Question: I have a subclass of 'UITextField' which sets 'self.delegate = self'. The subclass is used to prevent special characters being entered into a 'UITextField'. At first it works fine, but after a few keys are pressed the CPU spikes to 100% and freezes the app. There is no crash log in Xcode because the app never actually crashes, it just stays frozen until I stop it. After some research, I have determined that the problem is setting the 'delegate' to 'self' - apparently I should make a separate 'delegate' for 'UITextField'? I have searched online but cannot find anything useful on how to do this.
My AcceptedCharacters subclass:
'''
AcceptedCharacters.h
#import <UIKit/UIKit.h>
@interface AcceptedCharacters : UITextField <UITextFieldDelegate>
@end
'''
And
'''
AcceptedCharacters.m
#import "AcceptedCharacters.h"
#define ACCEPTABLE_CHARACTERS @" ABCDEFGHIJKLMNOPQRSTUVWXYZabcdefghijklmnopqrstuvwxyz0123456789_."
@implementation AcceptedCharacters
- (void)awakeFromNib
{
[super awakeFromNib];
if (self) {
self.delegate = self;
}
}
- (BOOL)textField:(UITextField *)textField shouldChangeCharactersInRange:(NSRange)range replacementString:(NSString *)string {
//NSLog(@"AcceptedCharacters");
// Restrict special characters
NSCharacterSet *cs = [[NSCharacterSet characterSetWithCharactersInString:ACCEPTABLE_CHARACTERS] invertedSet];
NSString *filtered = [[string componentsSeparatedByCharactersInSet:cs] componentsJoinedByString:@""];
return [string isEqualToString:filtered];
}
@end
'''

Similar questions I have found on stack overflow:
<URL>
<URL>
<URL>
I have read through the solutions but they are quite vague for a beginner. I would greatly appreciate someone to amend my code below or even point me in the direction of a tutorial or documentation? Thanks in advance.
EDIT:
I have tested this code on one of my 'ViewControllers' and it works fine when conforming to the 'UITextFieldDelegate' protocol and when my textfield 'delegates' are set to 'self' (see snippet below).
In my 'viewDidLoad' method:
'''
self.forenameField.delegate = self;
self.surnameField.delegate = self;
self.addLine1Field.delegate = self;
self.addLine2Field.delegate = self;
self.addLine3Field.delegate = self;
self.addLine4Field.delegate = self;
self.addLine5Field.delegate = self;
self.postcodeField.delegate = self;
self.telLandField.delegate = self;
self.telMobField.delegate = self;
self.emailField.delegate = self;
self.dobField.delegate = self;
self.niNumField.delegate = self;
'''
I would rather create several subclasses of 'UITextField' and call them on specific textfields rather than have a messy method like the one below.
'''
#define ACCEPTABLE_CHARACTERS @" ABCDEFGHIJKLMNOPQRSTUVWXYZabcdefghijklmnopqrstuvwxyz0123456789_."
#define NUMBERS_ONLY @"<PHONE>"
#define CHARACTER_LIMIT 11
- (BOOL)textField:(UITextField *)textField shouldChangeCharactersInRange:(NSRange)range replacementString:(NSString *)string {
// Restrict special characters
NSCharacterSet *cs = [[NSCharacterSet characterSetWithCharactersInString:ACCEPTABLE_CHARACTERS] invertedSet];
NSString *filtered = [[string componentsSeparatedByCharactersInSet:cs] componentsJoinedByString:@""];
// Convert postcode field characters to uppercase
if (textField == self.postcodeField) {
[textField setText:[textField.text stringByReplacingCharactersInRange:range withString:[string uppercaseString]]];
return NO;
}
// Set max character limit on tel fields
if (textField == self.telMobField || textField == self.telLandField) {
NSUInteger newLength = [textField.text length] + [string length] - range.length;
NSCharacterSet *cs = [[NSCharacterSet characterSetWithCharactersInString:NUMBERS_ONLY] invertedSet];
NSString *filtered = [[string componentsSeparatedByCharactersInSet:cs] componentsJoinedByString:@""];
return (([string isEqualToString:filtered])&&(newLength <= CHARACTER_LIMIT));
}
//return YES;
return [string isEqualToString:filtered];
}
'''
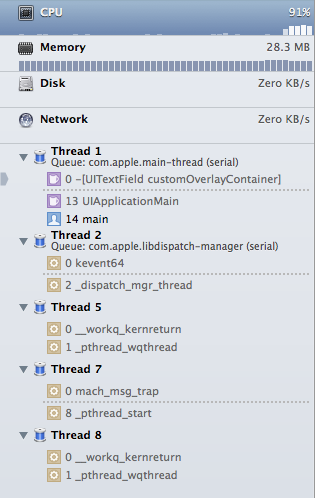
Answer: Try this instead:
'''
@interface MyTextField : UITextField
- (BOOL)stringIsAcceptable:(NSString *)string inRange:(NSRange)range;
@end
@implementation MyTextField
- (BOOL)stringIsAcceptable:(NSString *)string inRange:(NSRange)range {
NSCharacterSet *cs = [[NSCharacterSet characterSetWithCharactersInString:ACCEPTABLE_CHARACTERS] invertedSet];
NSString *filtered = [[string componentsSeparatedByCharactersInSet:cs] componentsJoinedByString:@""];
return [string isEqualToString:filtered];
}
@end
@interface PostalCodeTextField : MyTextField
@end
@implementation PostalCodeTextField
- (BOOL)stringIsAcceptable:(NSString *)string inRange:(NSRange)range {
[self setText:[self.text stringByReplacingCharactersInRange:range withString:[string uppercaseString]]];
return NO;
}
@end
.. more subclasses
'''
Then assign your view controller as the delegate and in your view controller:
'''
- (BOOL)textField:(UITextField *)textField shouldChangeCharactersInRange:(NSRange)range replacementString:(NSString *)string {
if ([textField isKindOfClass:[MyTextField class]]) {
return [(MyTextField *)textField stringIsAcceptable:string inRange:range];
}
return YES;
}
'''